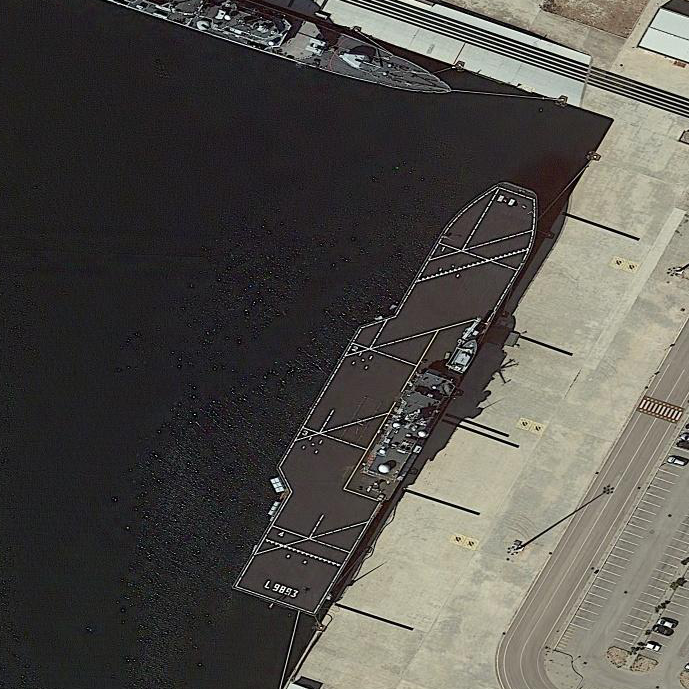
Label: assault